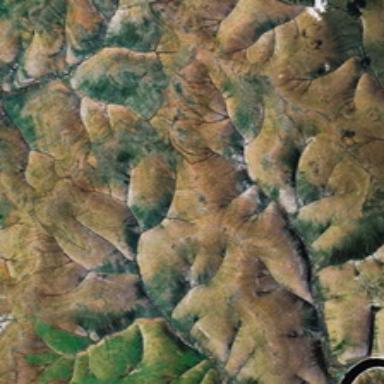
It is a large piece of mountain .